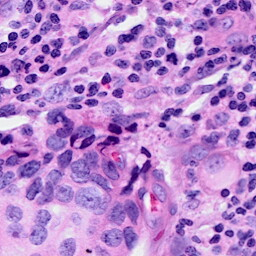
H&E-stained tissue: Breast